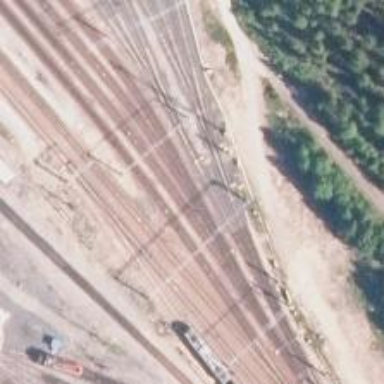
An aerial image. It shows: Railway signal.